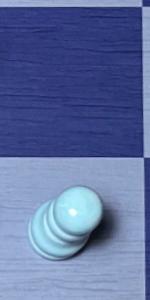
Label: Pawn_White